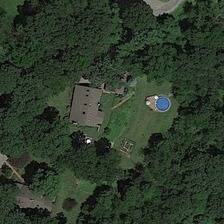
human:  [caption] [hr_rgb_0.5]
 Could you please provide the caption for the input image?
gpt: many green trees are around a building .

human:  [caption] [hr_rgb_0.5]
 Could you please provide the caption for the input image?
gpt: many green trees are around a building .

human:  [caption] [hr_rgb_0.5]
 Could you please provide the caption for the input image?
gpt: many green trees are around a building .

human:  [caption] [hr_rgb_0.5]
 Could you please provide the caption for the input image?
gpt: many green trees are around a building .

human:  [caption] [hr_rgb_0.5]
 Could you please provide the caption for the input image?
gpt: many green trees are around a building .